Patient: sex F, age 46
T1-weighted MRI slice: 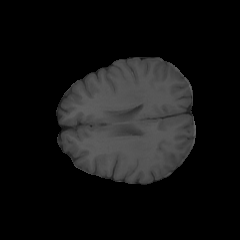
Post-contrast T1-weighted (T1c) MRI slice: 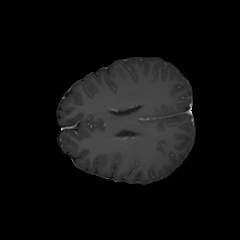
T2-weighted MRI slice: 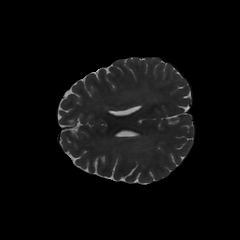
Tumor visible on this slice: no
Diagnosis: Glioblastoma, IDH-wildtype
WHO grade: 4